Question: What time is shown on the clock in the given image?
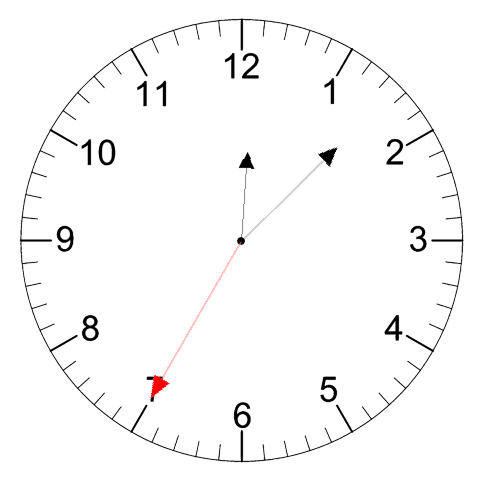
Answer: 12:07:35